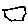
Label: hexagon